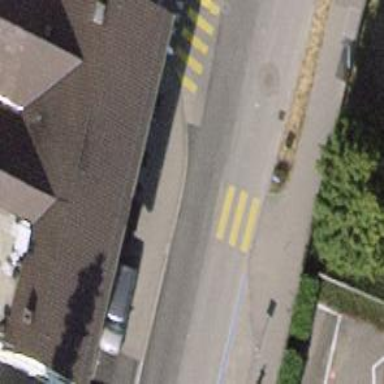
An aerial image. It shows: Zebra crossing on the road.